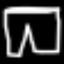
Label: pants